Question: I want to use the new in App billing, but I am using the multiple APK feature in the play console, so the new console which is where you go to get that key doesn't yet support my apps.

So how do I get such a key? Has anyone figured this out? Question was also asked here:
<URL>
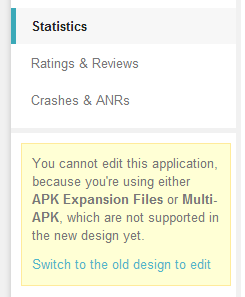
Answer: Deactivate the APK on the old console, then switch to the new, copy the license key, and then switch again to old design and activate the APK again.